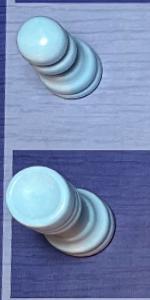
Label: Rook_White